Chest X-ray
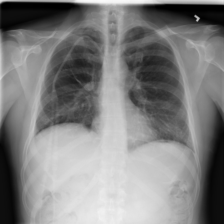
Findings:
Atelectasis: negative
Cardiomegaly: negative
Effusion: negative
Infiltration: positive
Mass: negative
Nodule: negative
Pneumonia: negative
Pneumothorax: negative
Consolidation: negative
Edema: negative
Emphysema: negative
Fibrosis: negative
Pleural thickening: negative
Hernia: negative